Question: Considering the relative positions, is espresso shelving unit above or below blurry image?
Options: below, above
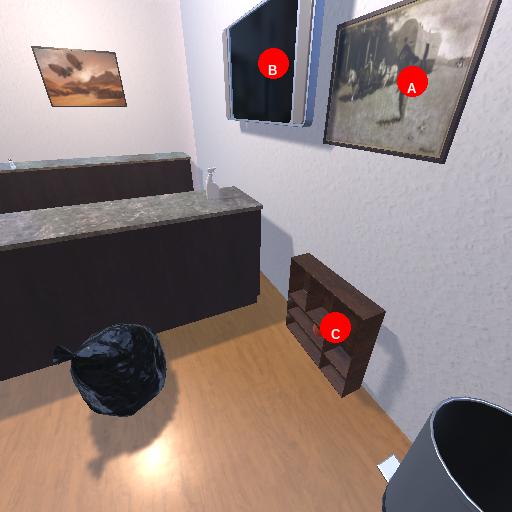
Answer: below